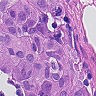
Metastatic tissue present: yes